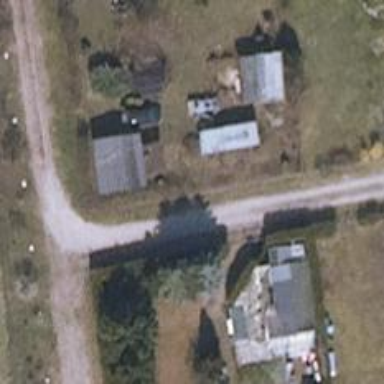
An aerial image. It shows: Paved track road.